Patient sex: M
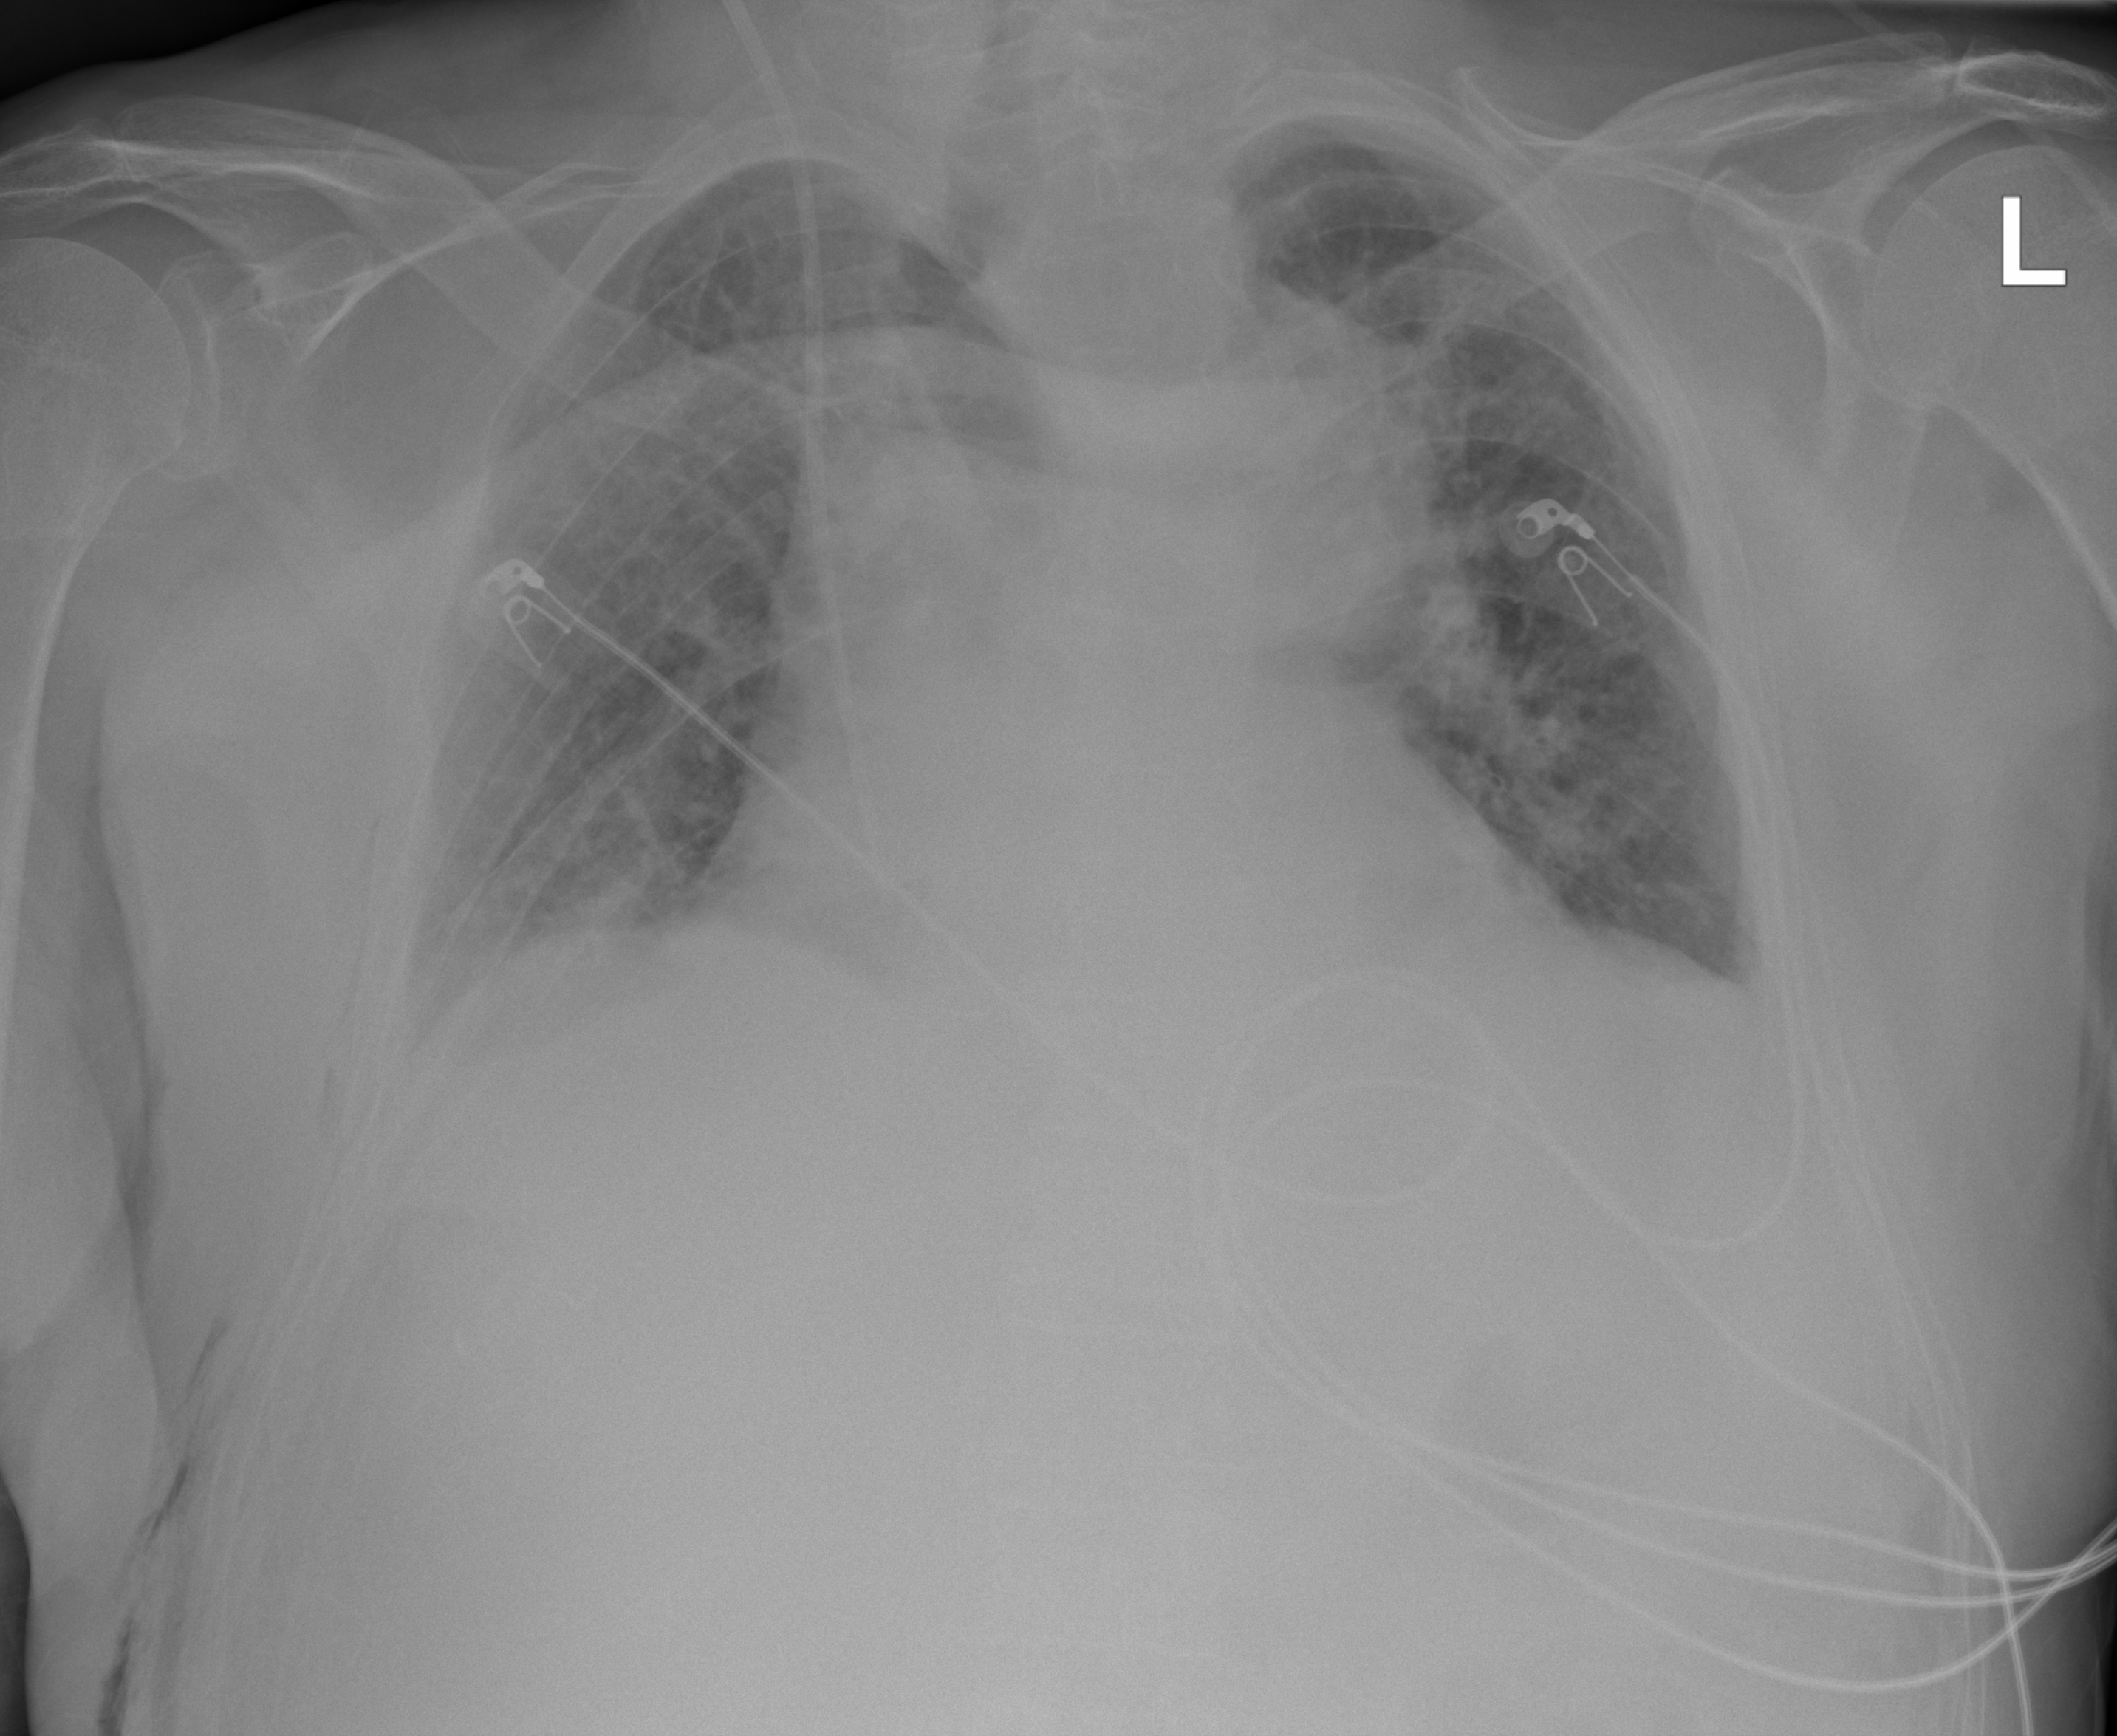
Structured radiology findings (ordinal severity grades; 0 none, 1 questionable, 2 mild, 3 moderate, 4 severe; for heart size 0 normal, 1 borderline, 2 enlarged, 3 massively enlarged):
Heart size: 2
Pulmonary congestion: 2
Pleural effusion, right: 2
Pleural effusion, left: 2
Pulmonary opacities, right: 2
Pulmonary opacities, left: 2
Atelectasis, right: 2
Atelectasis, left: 2